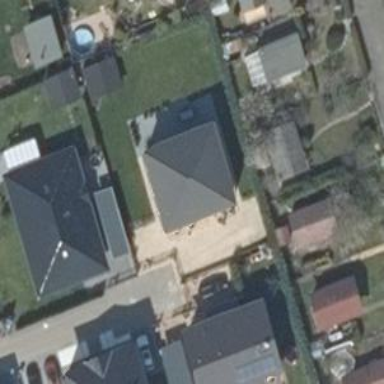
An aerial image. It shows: Detached house with pyramidal black roof made of roof tiles. The building itself has brown color.